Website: macys
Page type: payment
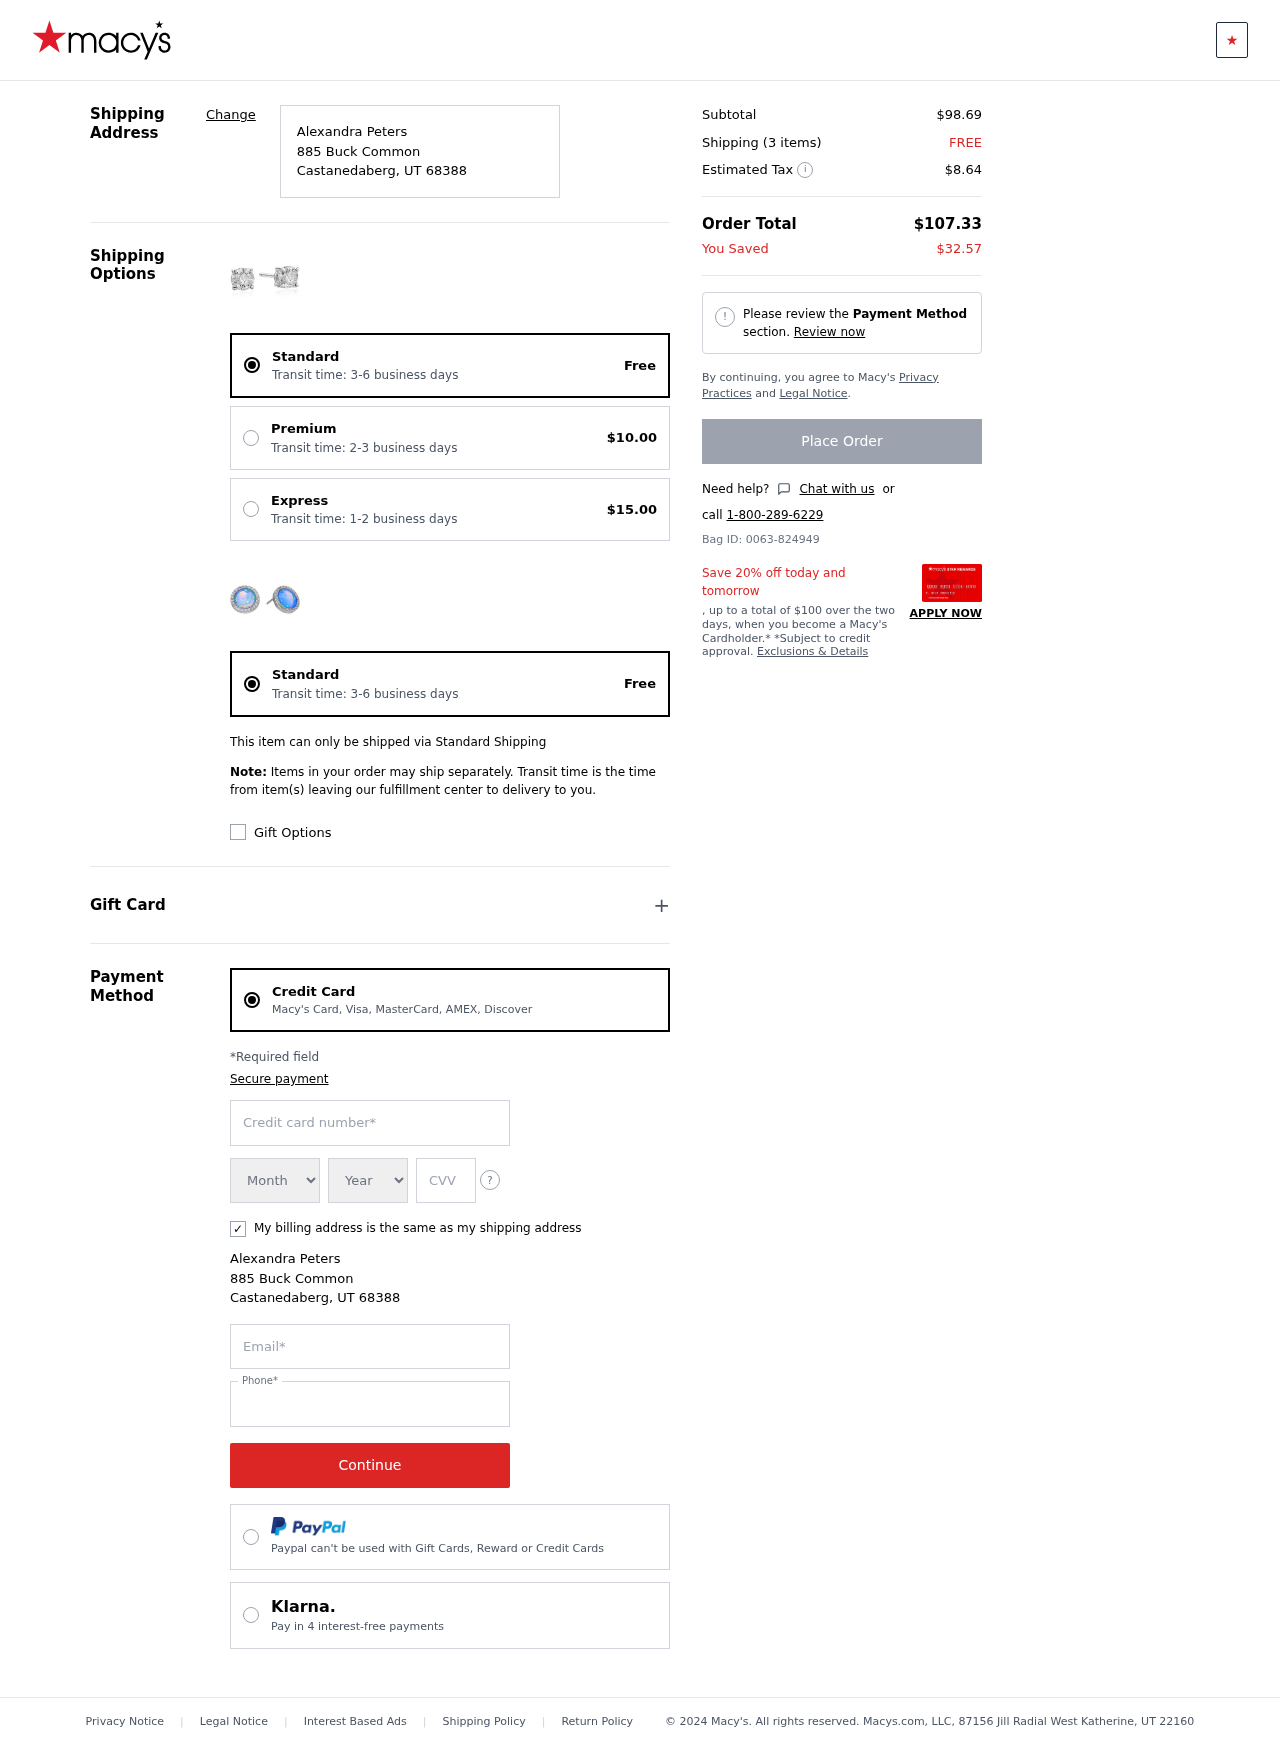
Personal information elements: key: PII_CARD_CVV
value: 7057
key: PII_CARD_EXPIRY_MONTH
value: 12
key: PII_CARD_EXPIRY_YEAR
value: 29
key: PII_CARD_NUMBER
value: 3450 7542 5891 658
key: PII_CITY
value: Castanedaberg
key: PII_EMAIL
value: alexandrapeters@yahoo.com
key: PII_FULLNAME
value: Alexandra Peters
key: PII_PHONE
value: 5905277239
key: PII_POSTCODE
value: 68388
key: PII_STATE_ABBR
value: UT
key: PII_STREET
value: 885 Buck Common
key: PII_FULLNAME2
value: Alexandra Peters
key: PII_CITY2
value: Castanedaberg
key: PII_STATE_ABBR2
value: UT
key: PII_POSTCODE_FULL
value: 68388
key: PII_POSTCODE_NUMERIC
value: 68388
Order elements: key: ORDER_DELIVERY_DATE
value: Transit time: 3-6 business days
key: ORDER_SHIPPING_STANDARD
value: Free
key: ORDER_SHIPPING_PREMIUM
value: $10.00
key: ORDER_SHIPPING_EXPRESS
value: $15.00
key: ORDER_DELIVERY_DATE2
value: Transit time: 3-6 business days
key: ORDER_SHIPPING_STANDARD2
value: Free
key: ORDER_SUBTOTAL
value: $98.69
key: ORDER_NUM_ITEMS
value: Shipping (3 items)
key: ORDER_SHIPPING_COST
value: FREE
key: ORDER_TAX
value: $8.64
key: ORDER_TOTAL
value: $107.33
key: ORDER_SAVINGS
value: $32.57
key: ORDER_ID
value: Bag ID: 0063-824949